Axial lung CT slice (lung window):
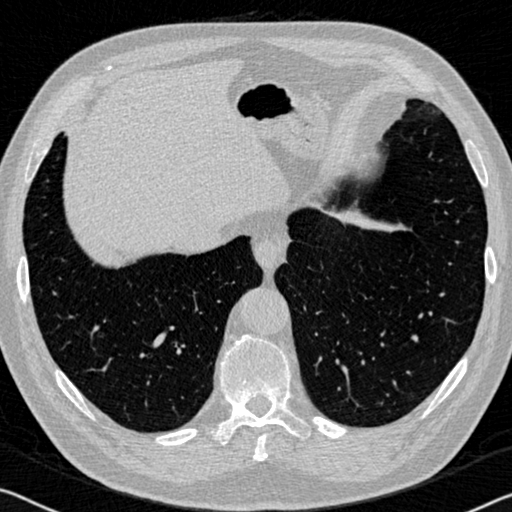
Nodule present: no